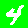
Digit: 4